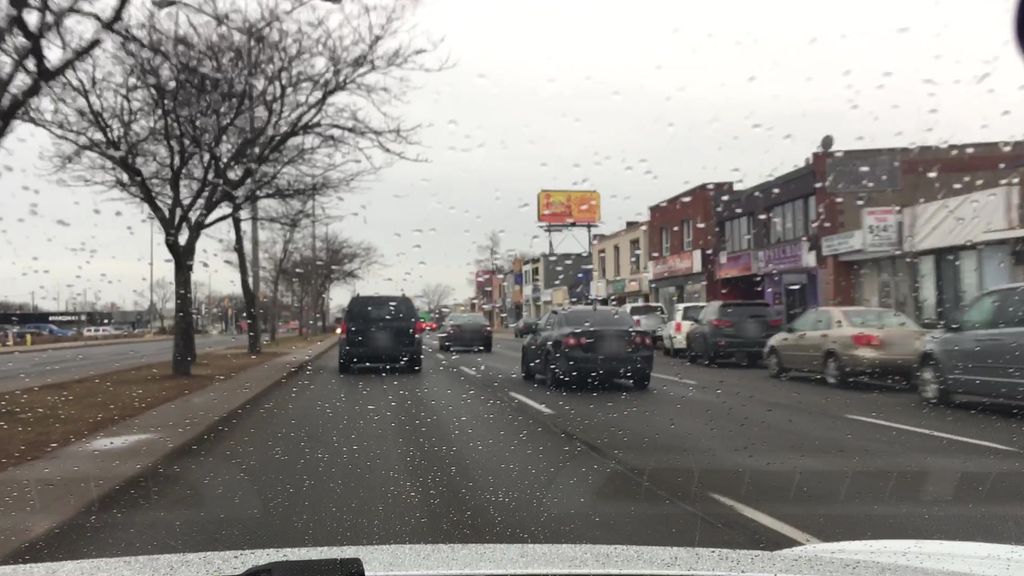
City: toronto